Interaction volume radius: 10 \u00c5
Interaction volume height: 35 \u00c5
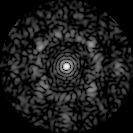
Disorder parameter: 0.705